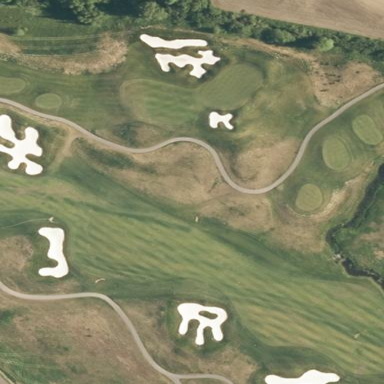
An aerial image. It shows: Rough area on grassy golf course.